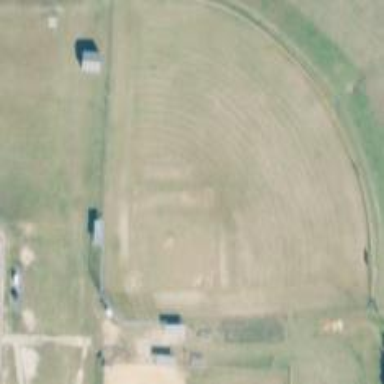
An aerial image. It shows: Baseball pitch for leisure land activities.